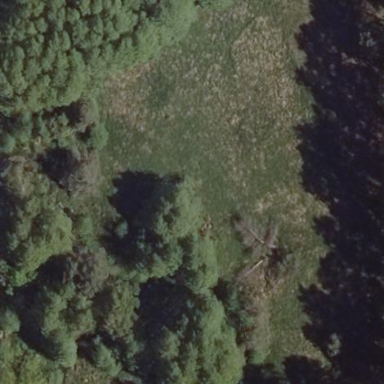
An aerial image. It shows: Wetland area characterized by wet meadow.